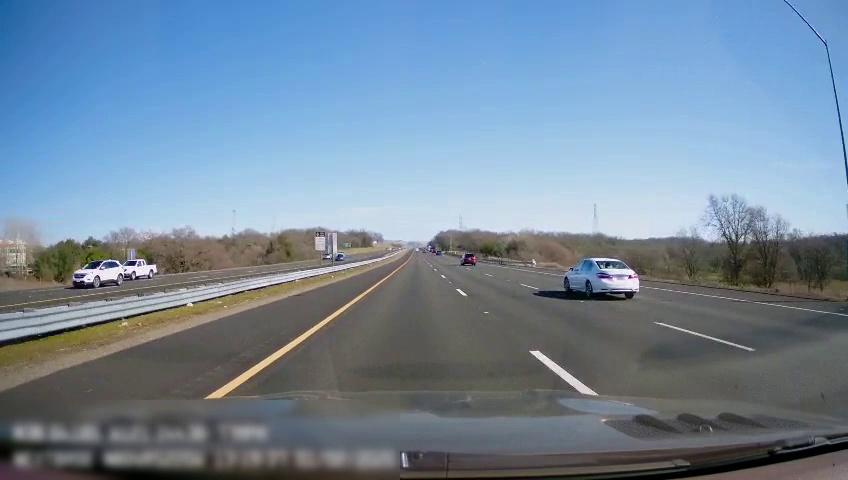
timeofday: Day
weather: Sunny
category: Drivable Space
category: Drivable Space
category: Vehicles | Car
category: Vehicles | Car
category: Vehicles | Car
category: Vehicles | SUV
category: Vehicles | Car
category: Vehicles | Car
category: Lanes | Opposite Lane
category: Lanes | Opposite Lane
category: Lanes | Current Lane
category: Lanes | Current Lane
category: Lanes | Alternate Lane
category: Lanes | Alternate Lane
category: Traffic | Signs